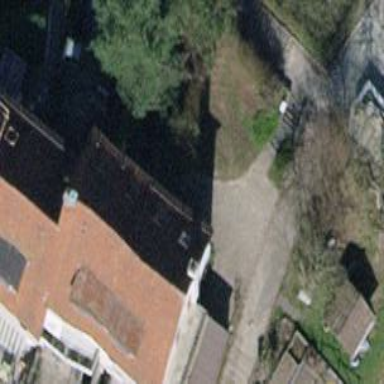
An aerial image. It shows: Building with tile roof.